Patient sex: F
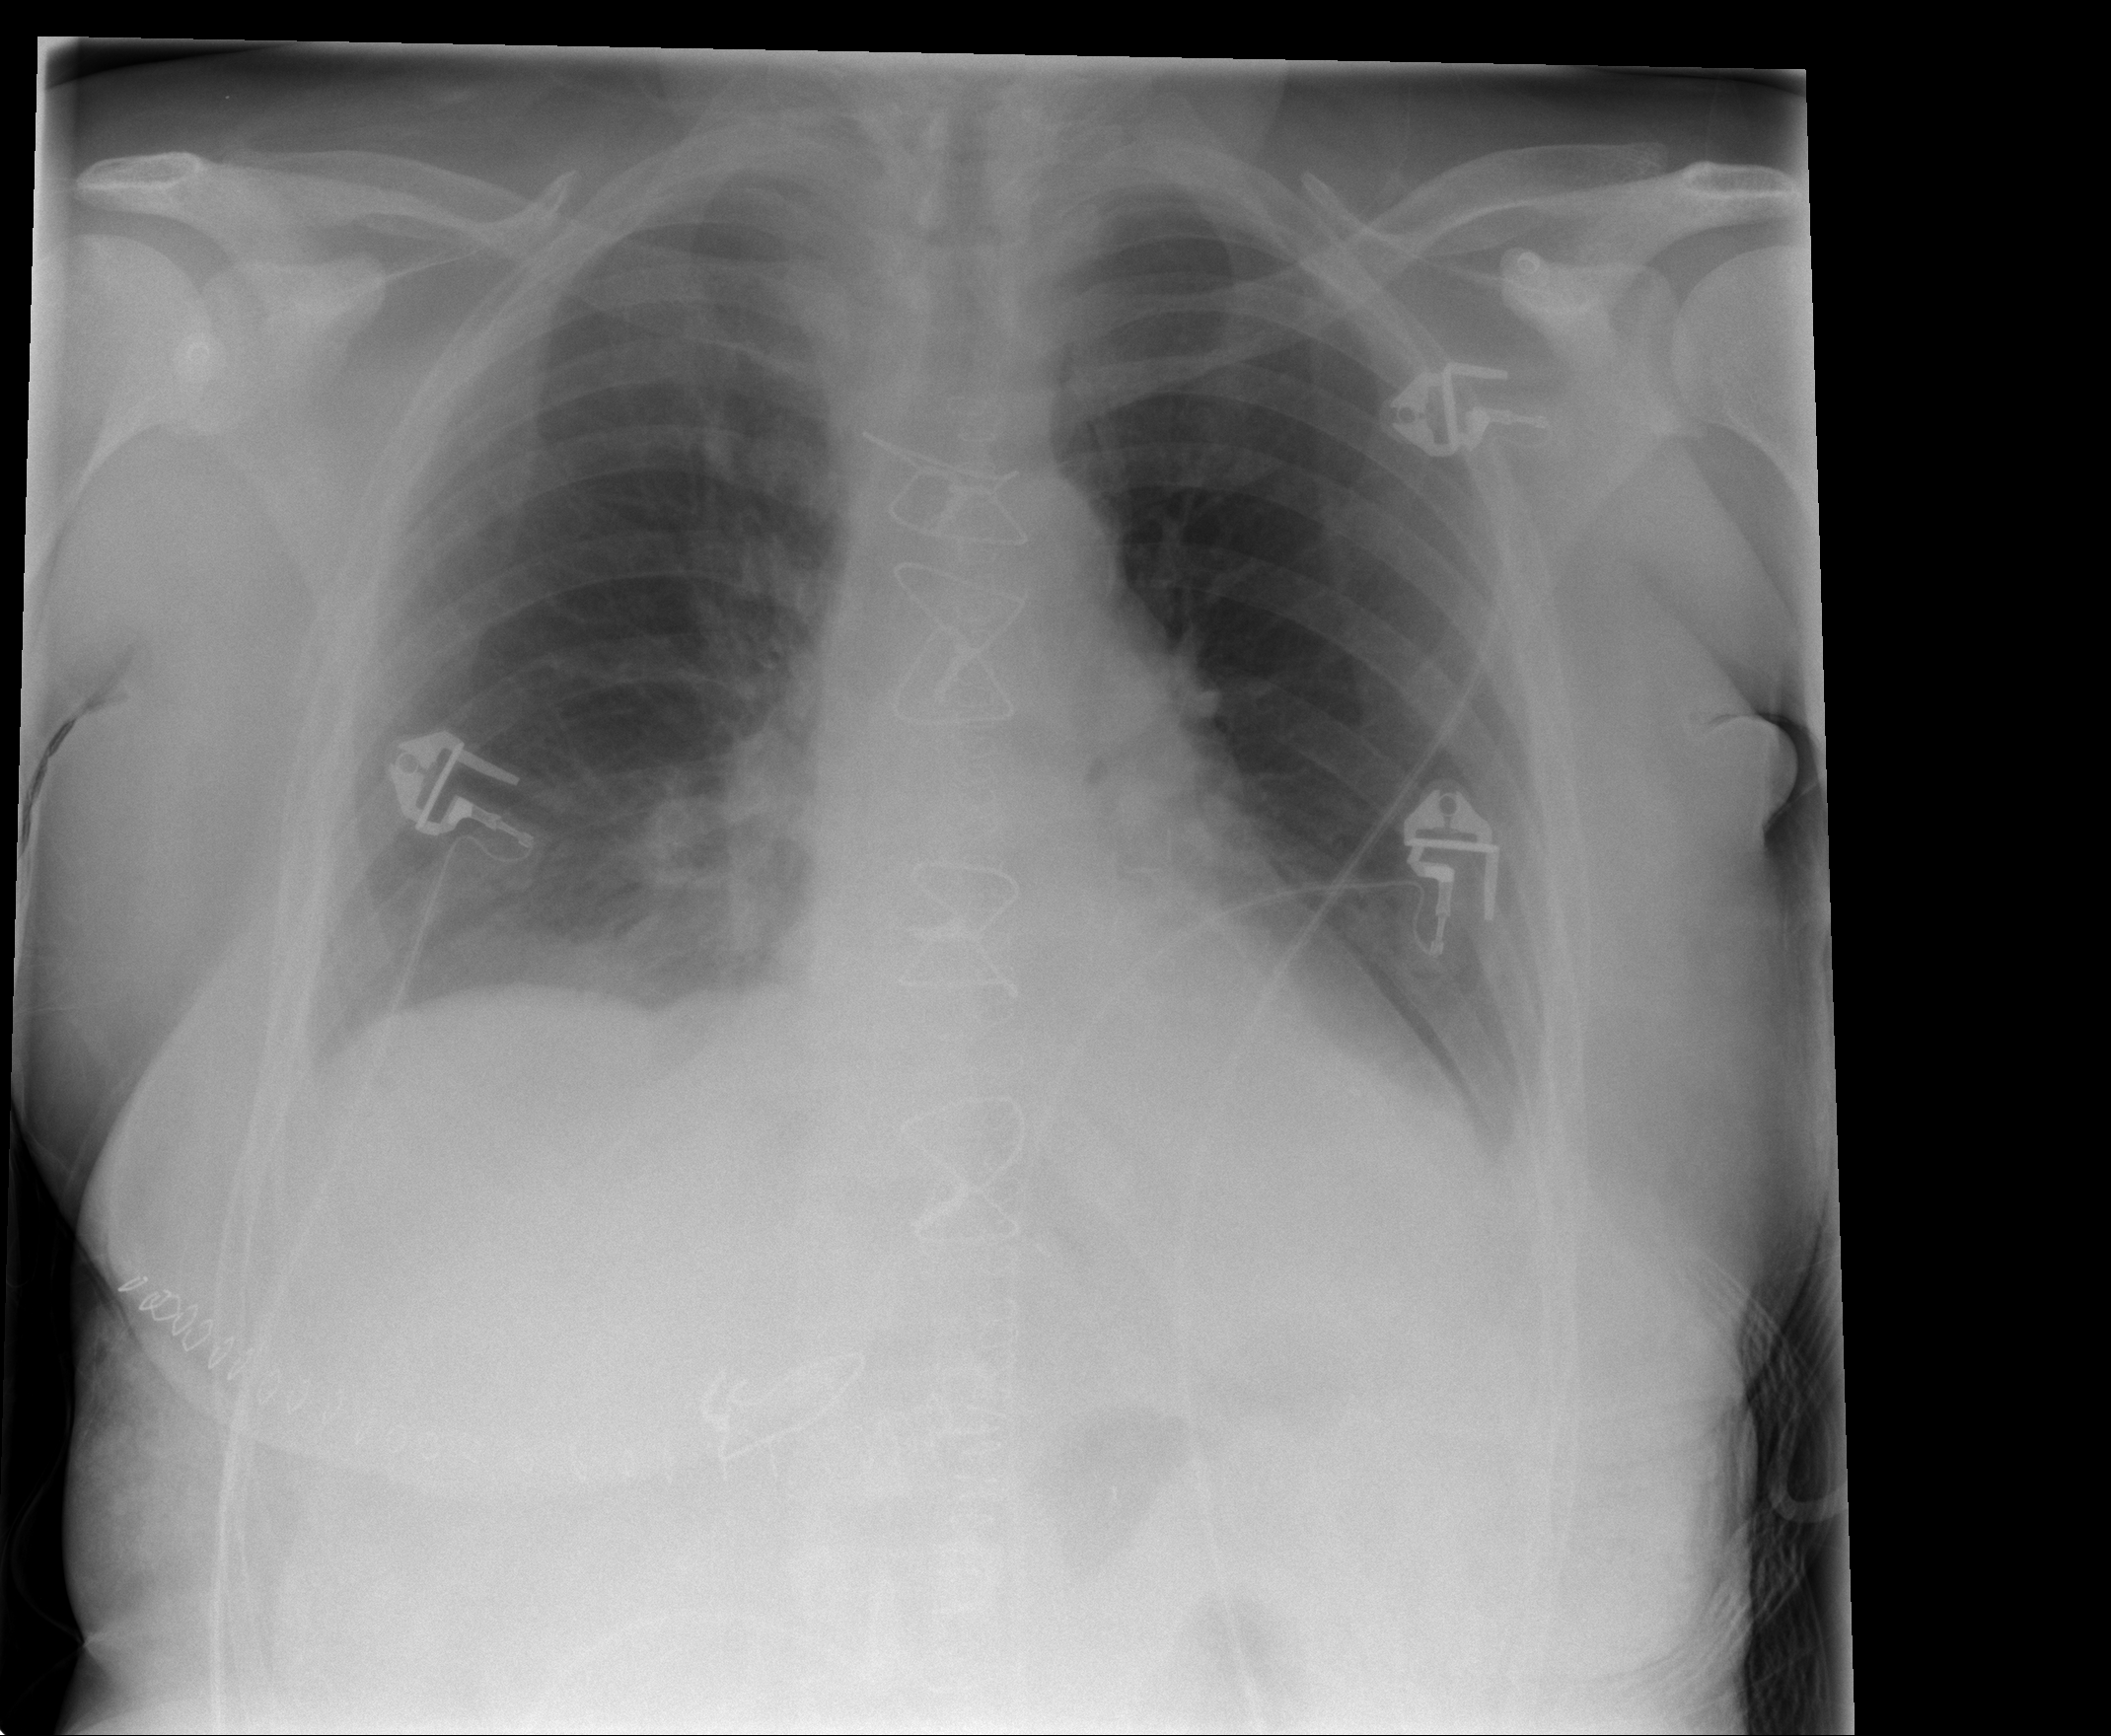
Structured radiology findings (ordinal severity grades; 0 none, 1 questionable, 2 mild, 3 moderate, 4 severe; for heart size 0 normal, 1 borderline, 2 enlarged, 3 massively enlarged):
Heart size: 1
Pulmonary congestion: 1
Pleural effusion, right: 2
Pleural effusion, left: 2
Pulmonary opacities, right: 0
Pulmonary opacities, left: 0
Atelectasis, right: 2
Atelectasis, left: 2